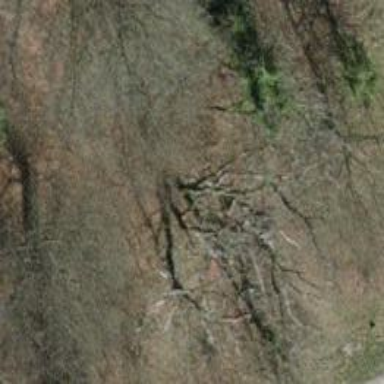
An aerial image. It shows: Brown bench in the vicinity.